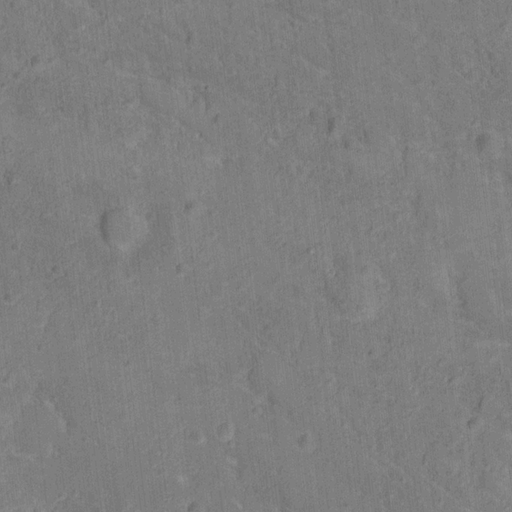
Classes present: Background